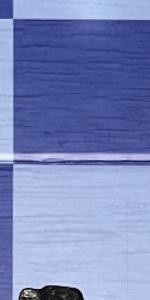
Label: Empty